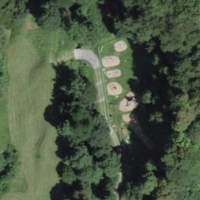
EUNIS habitat code: 41
Species observed at this site:
Impatiens parviflora